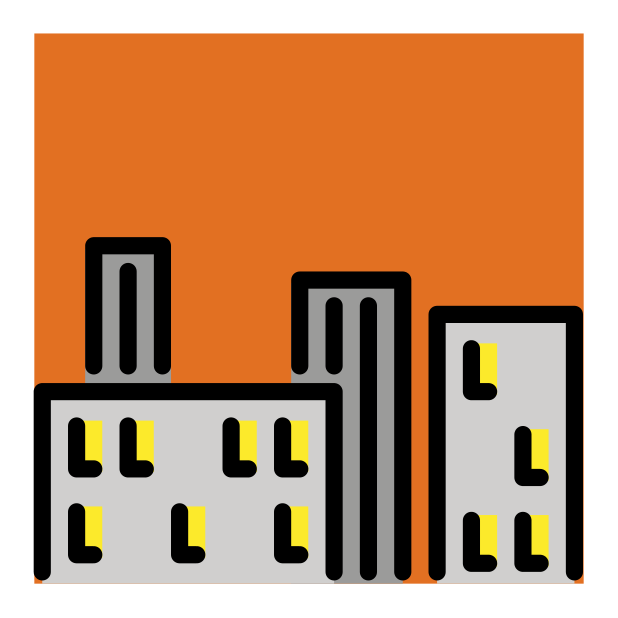
cityscape at dusk